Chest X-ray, AP view. Patient: 43 years old, sex M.
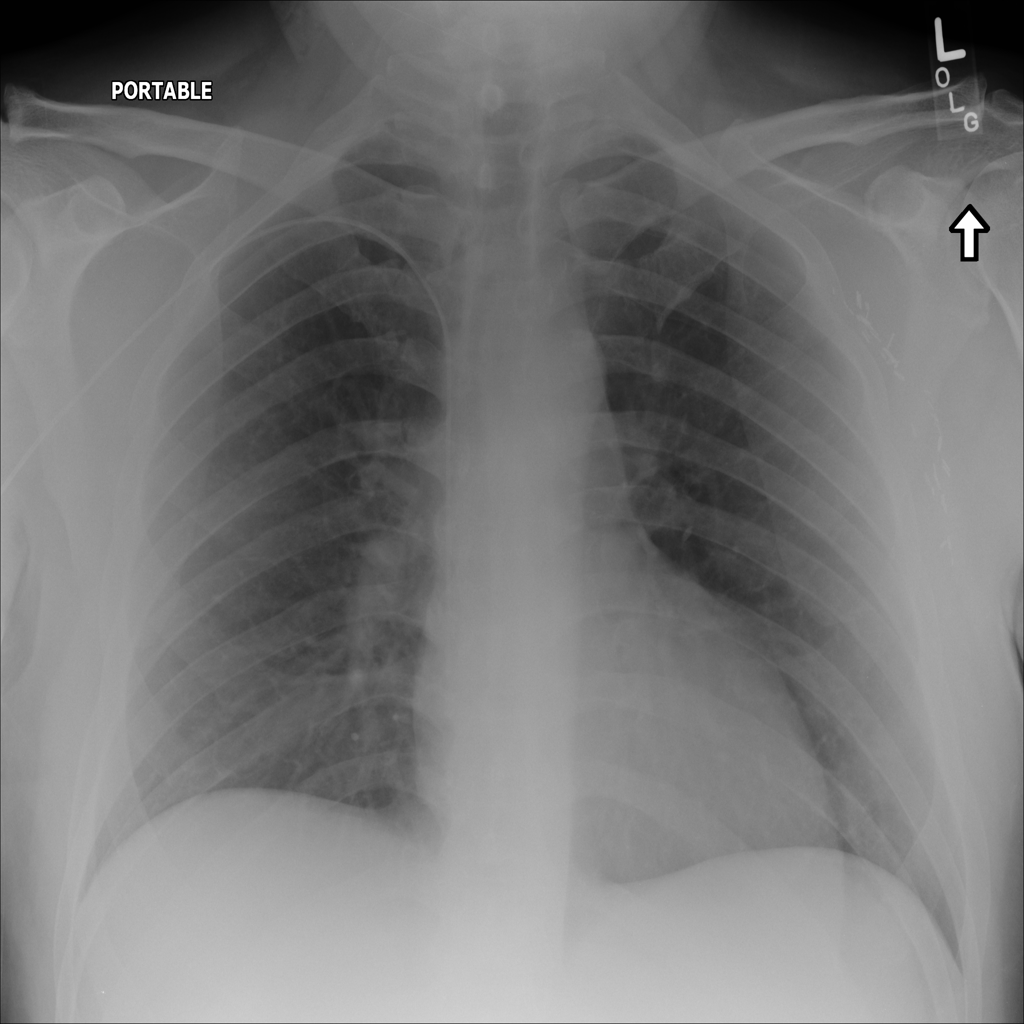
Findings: No Finding